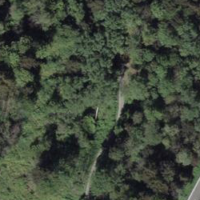
EUNIS habitat code: 41
Species observed at this site:
Galanthus nivalis